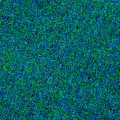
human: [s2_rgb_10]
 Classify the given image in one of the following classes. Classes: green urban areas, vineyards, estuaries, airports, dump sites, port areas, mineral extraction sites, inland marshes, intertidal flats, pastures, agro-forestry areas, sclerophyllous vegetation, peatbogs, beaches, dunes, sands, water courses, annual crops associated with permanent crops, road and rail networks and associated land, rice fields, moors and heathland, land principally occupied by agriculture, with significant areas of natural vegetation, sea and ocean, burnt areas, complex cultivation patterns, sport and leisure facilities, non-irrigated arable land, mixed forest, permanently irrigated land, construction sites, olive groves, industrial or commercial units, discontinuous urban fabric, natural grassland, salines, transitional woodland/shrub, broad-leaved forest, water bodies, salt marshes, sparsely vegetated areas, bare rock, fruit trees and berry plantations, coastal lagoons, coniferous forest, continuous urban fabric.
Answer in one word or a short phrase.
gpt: sea and ocean